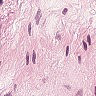
Metastatic tissue present: no